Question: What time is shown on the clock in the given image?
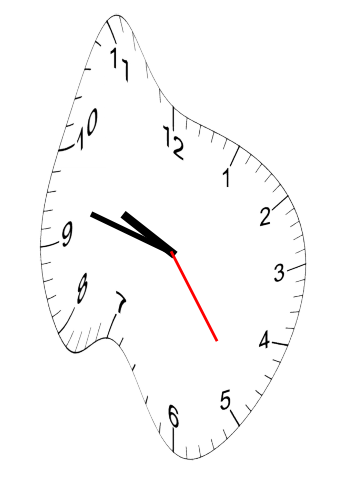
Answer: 09:47:24